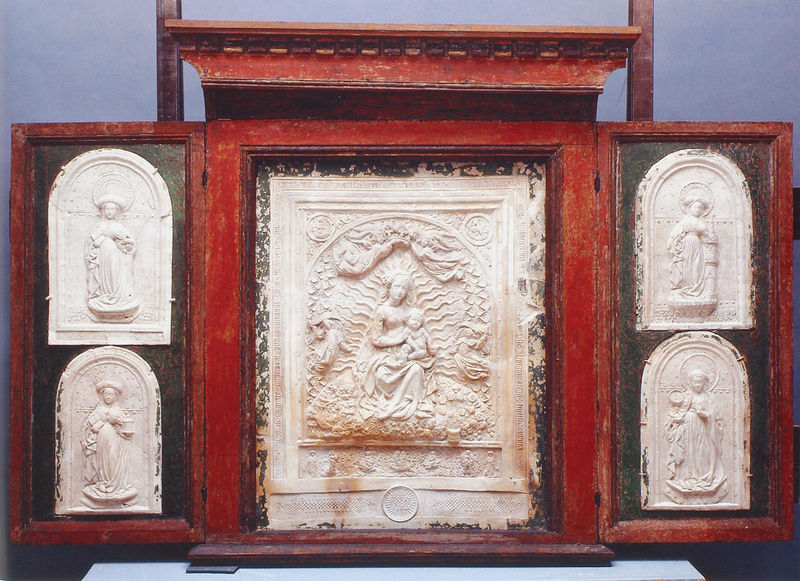
Titel: Hausaltärchen aus der kapelle der Familie Korff in Sutthausen bei Osnabrück (Maria mit Kind als Himmelskönigin und die vier Heiligen Agnes, Magdalena, Barbara und Dorothea
Künstler: Judocus Vredis
Institution: Münster, Westfälisches Landesmuseum für Kunst und Kulturgeschichte
Schlagwörter: flügel, weiß, braun, holz, schwarz, rosen, rot, ornament, johannes, rahmen, stein, sonne, kind, engel, relief, italien, türen, offen, strahlen, mosaik, altar, jesus, krönung, florenz, elisabeth, heilige, maria, madonna, maria magdalena, elfenbein, hausaltar, katharina, apostel, strahlenkranz, klappen, klappaltar, heiligen, elfenebin, rosenhag, rosenhaag